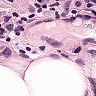
Metastatic tissue present: yes